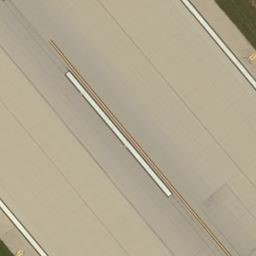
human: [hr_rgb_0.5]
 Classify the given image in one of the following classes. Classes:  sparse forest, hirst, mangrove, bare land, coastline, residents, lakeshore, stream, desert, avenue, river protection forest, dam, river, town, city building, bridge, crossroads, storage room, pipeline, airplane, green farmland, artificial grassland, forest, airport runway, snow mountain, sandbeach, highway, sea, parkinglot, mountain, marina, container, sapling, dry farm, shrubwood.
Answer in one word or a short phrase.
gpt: airport runway